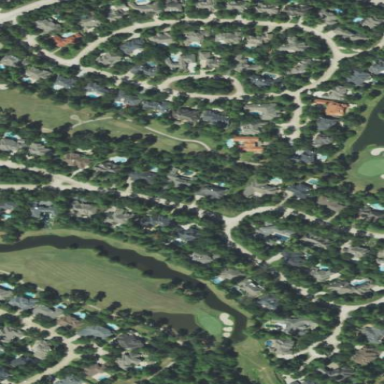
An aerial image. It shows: Residential neighbourhood.